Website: macys
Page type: billing-address
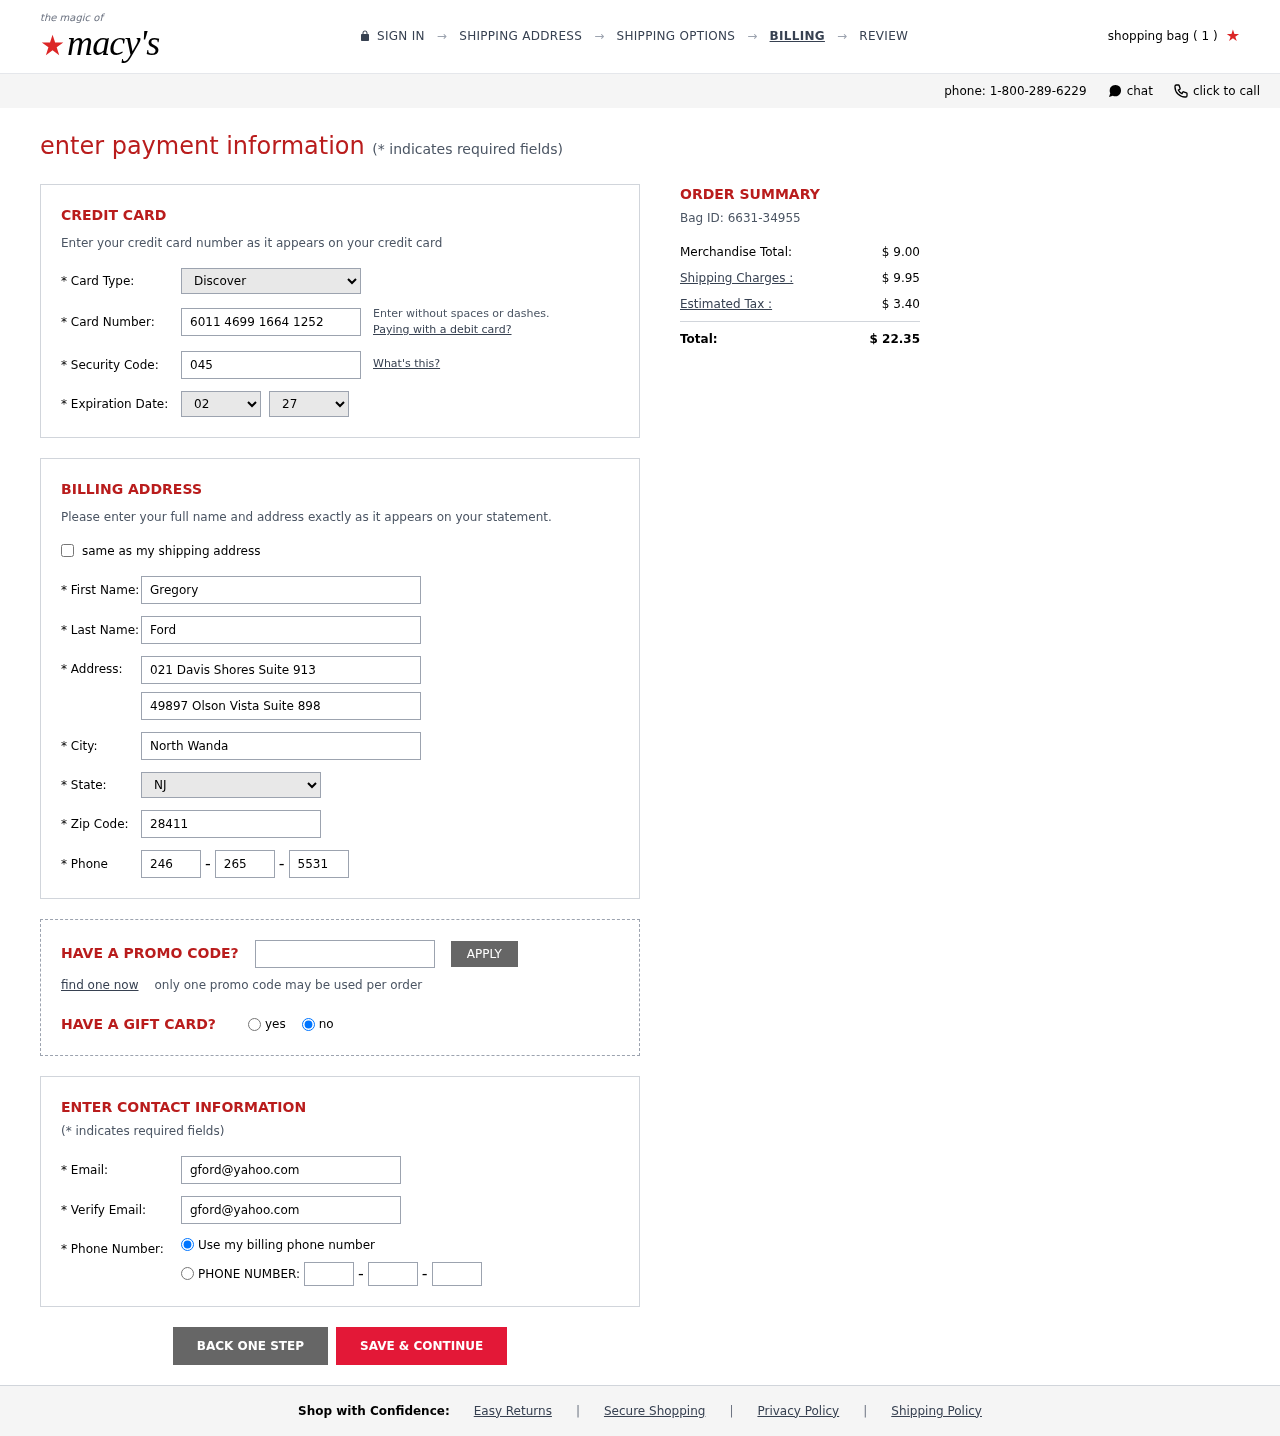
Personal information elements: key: PII_CARD_CVV
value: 045
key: PII_CARD_EXPIRY_MONTH
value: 02
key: PII_CARD_EXPIRY_YEAR
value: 27
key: PII_CARD_NUMBER
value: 6011 4699 1664 1252
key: PII_CARD_TYPE
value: Discover
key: PII_CITY
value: North Wanda
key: PII_EMAIL
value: gford@yahoo.com
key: PII_FIRSTNAME
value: Gregory
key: PII_LASTNAME
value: Ford
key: PII_PHONE_AREA
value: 246
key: PII_PHONE_PREFIX
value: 265
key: PII_PHONE_SUFFIX
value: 5531
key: PII_POSTCODE
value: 28411
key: PII_STATE_ABBR
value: NJ
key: PII_STREET
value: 021 Davis Shores Suite 913
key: PII_STREET2
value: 49897 Olson Vista Suite 898
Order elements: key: ORDER_NUM_ITEMS
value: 1
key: ORDER_ID
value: Bag ID: 6631-34955
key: ORDER_SUBTOTAL
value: $ 9.00
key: ORDER_SHIPPING_COST
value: $ 9.95
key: ORDER_TAX
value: $ 3.40
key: ORDER_TOTAL
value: $ 22.35